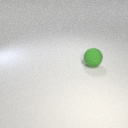
large green rubber sphere